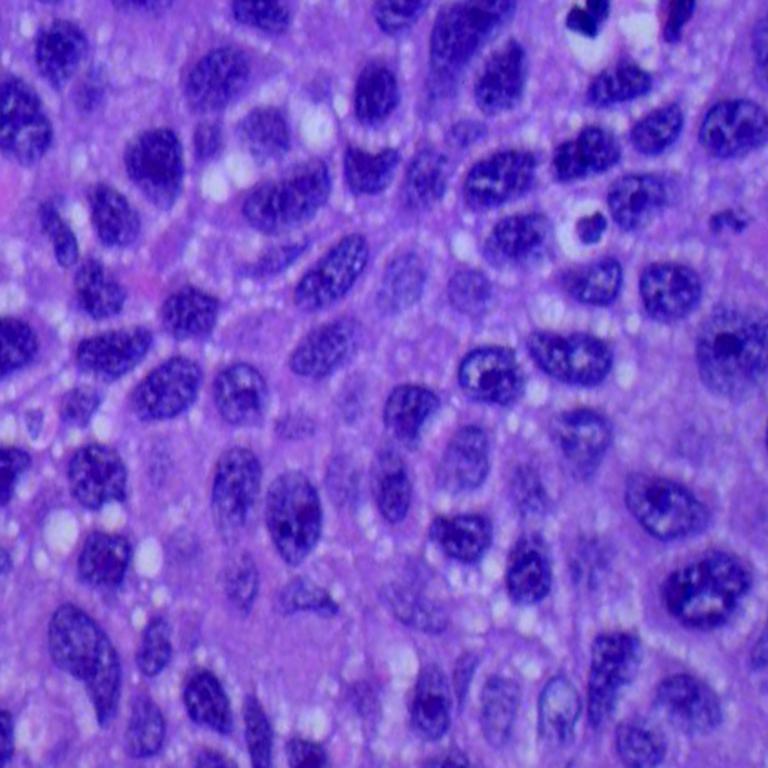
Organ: lung
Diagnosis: squamous carcinomas